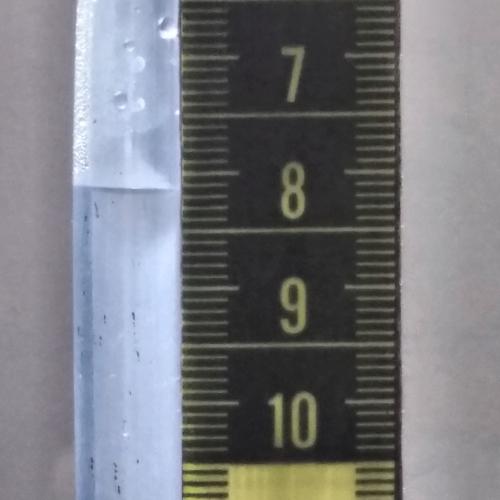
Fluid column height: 8.1 cm